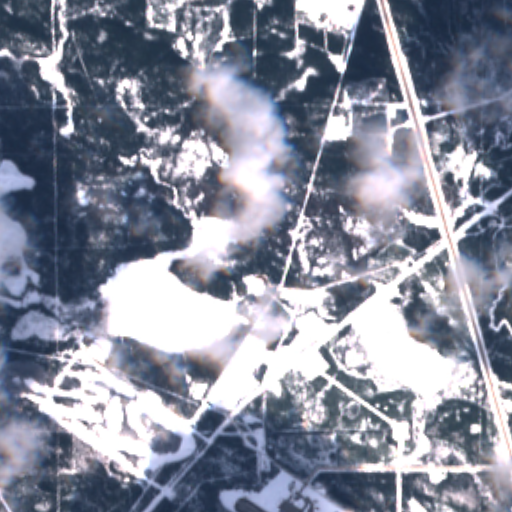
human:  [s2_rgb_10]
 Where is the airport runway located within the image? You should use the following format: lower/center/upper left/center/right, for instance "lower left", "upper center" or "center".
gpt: The airport runway is located in the lower right of the image.
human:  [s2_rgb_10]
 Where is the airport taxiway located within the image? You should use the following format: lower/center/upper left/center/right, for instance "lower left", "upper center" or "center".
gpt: The airport taxiway is located in the lower center of the image.
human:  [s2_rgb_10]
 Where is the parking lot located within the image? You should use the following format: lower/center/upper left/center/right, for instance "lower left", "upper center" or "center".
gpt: There is no parking lot in the image.